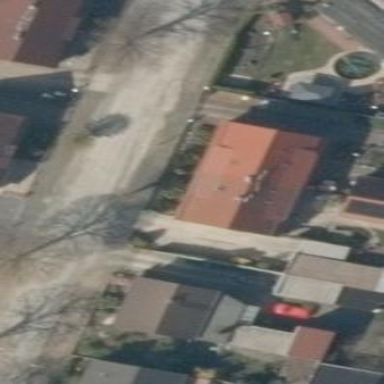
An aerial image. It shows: Semidetached house.